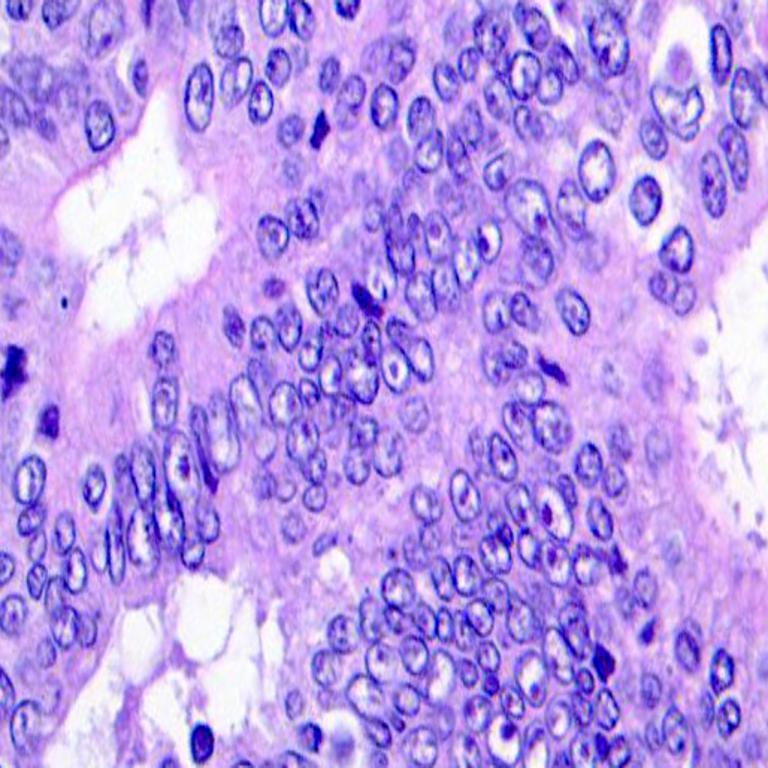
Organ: colon
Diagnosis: adenocarcinomas